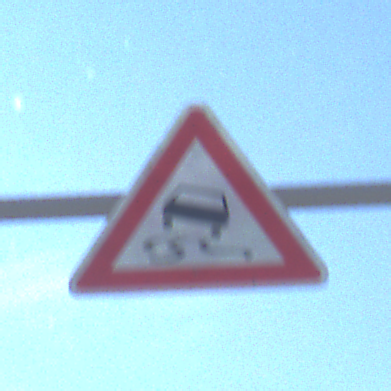
Verkehrszeichen: SchleuderOderRutschgefahr
Umgebung: Outdoor, Nature
Tageszeit: Night
Wetter: PartlyCloudy
Licht: Natural
Jahreszeit: NotSpecified
Kontrast: HighContrast